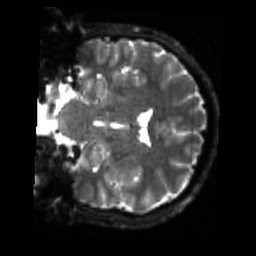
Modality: sbref
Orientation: coronal
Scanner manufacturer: siemens
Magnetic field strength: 3 T
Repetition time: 4 s
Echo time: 0.0594 s